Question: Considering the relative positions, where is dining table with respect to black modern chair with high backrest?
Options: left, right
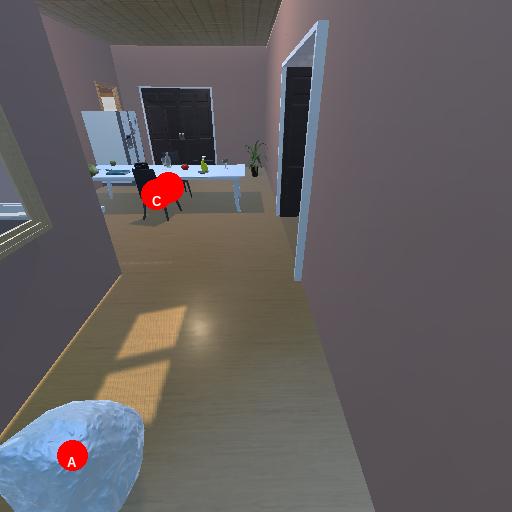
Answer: left